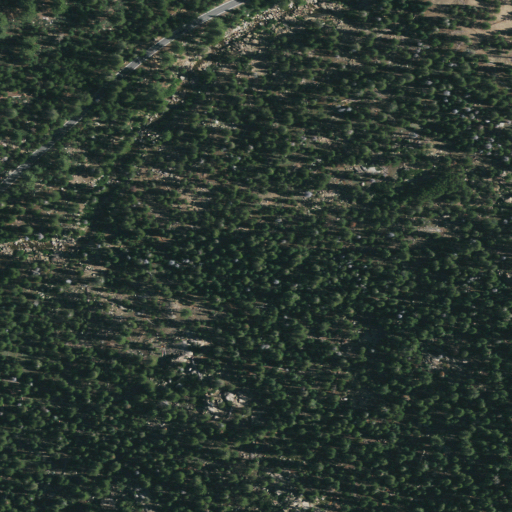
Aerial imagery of valley in California named Hermit Valley containing evergreen forest, open development, shrub, and low intensity development